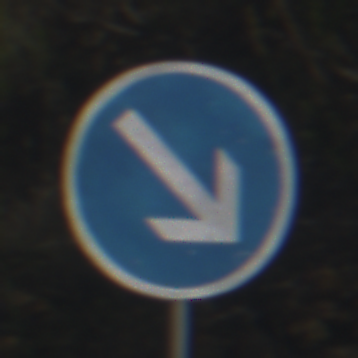
Verkehrszeichen: VorgeschriebeneVorbeifahrtRechts
Umgebung: Outdoor, RoadRail
Tageszeit: MorningAfternoon
Wetter: PartlyCloudy
Licht: Natural
Jahreszeit: NotSpecified
Kontrast: HighContrast